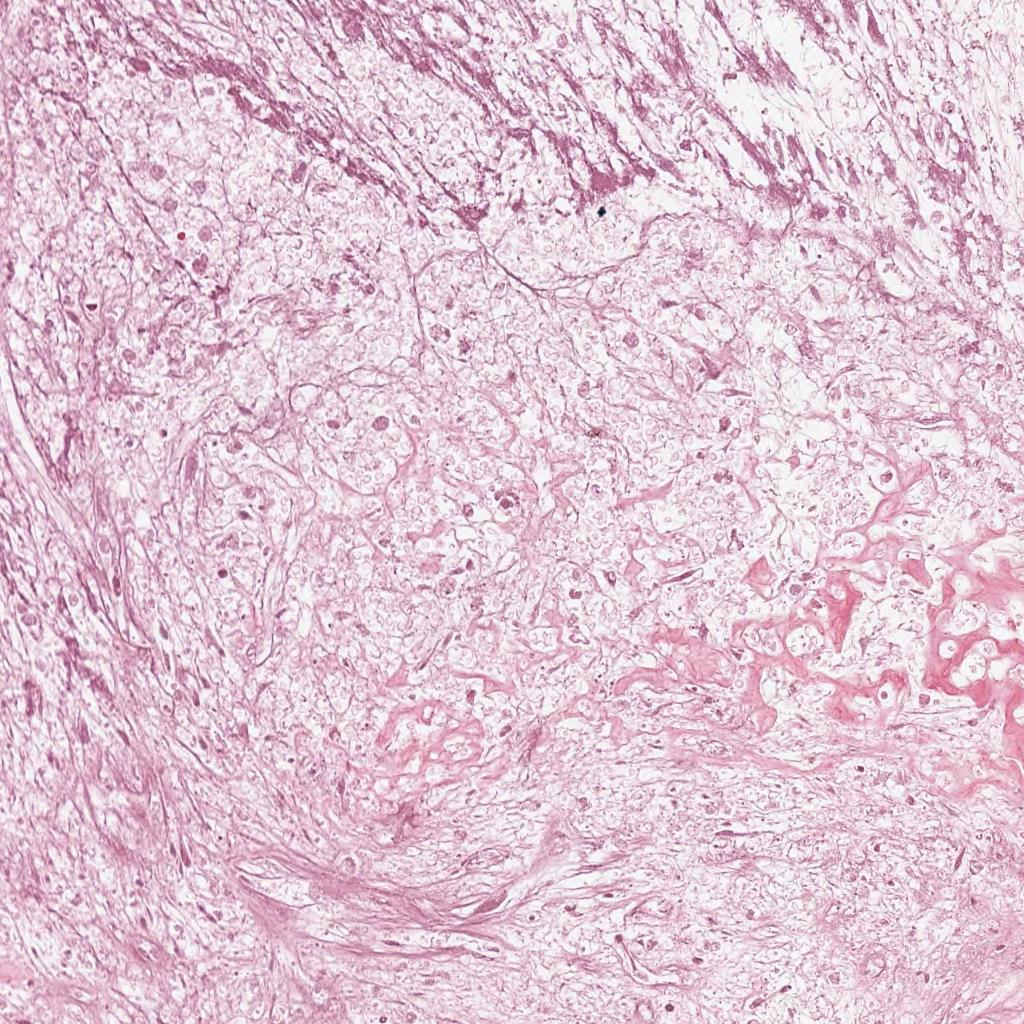
Label: Non-Viable-Tumor